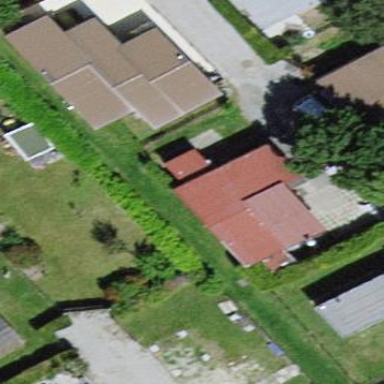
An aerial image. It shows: Simple and straightforward house.